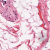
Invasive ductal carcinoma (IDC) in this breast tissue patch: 0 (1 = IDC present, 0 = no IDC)